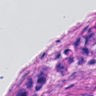
Metastatic tissue present: yes